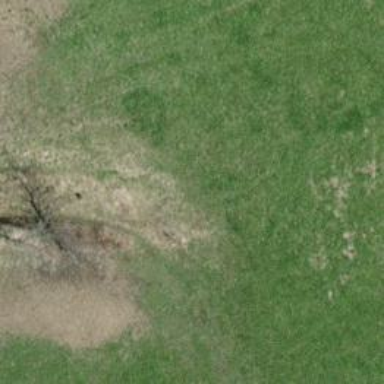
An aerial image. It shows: Path covered in grass.